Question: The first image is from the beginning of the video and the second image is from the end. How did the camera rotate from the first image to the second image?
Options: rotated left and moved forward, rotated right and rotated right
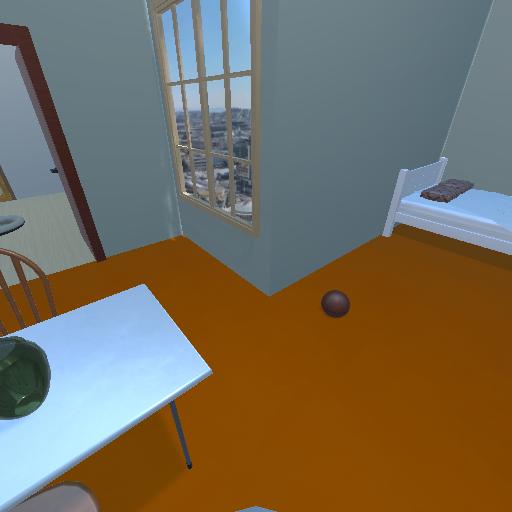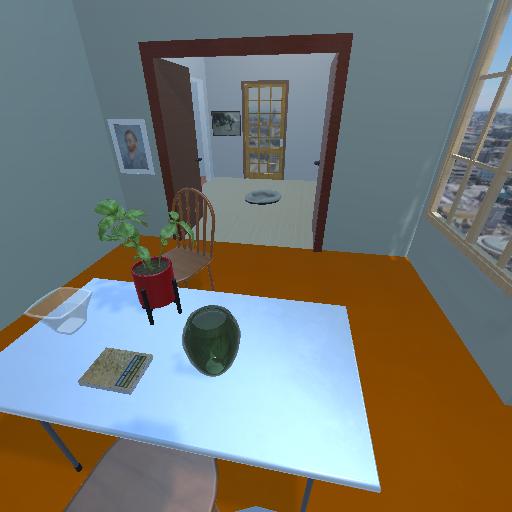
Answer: rotated left and moved forward